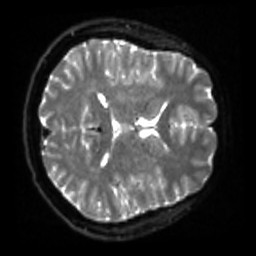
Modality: sbref
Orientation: axial
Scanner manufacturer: siemens
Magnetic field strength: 3 T
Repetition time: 4 s
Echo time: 0.0594 s